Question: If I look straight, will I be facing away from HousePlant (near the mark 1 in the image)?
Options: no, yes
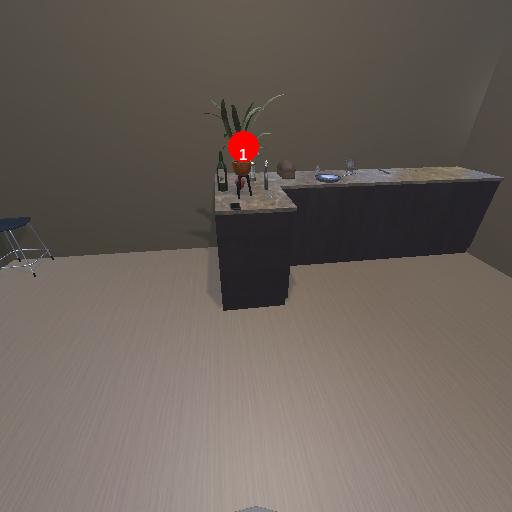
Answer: no